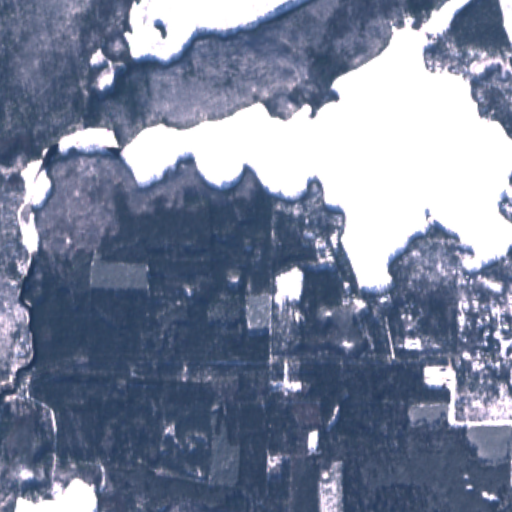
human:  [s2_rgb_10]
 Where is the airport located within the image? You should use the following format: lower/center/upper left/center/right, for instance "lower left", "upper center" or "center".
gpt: The airport is located in the upper right of the image.
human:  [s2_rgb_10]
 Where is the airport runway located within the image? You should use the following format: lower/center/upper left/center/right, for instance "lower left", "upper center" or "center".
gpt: The airport runway is located in the upper right of the image.
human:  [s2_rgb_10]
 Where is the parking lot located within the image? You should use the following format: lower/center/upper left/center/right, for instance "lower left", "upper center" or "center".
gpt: The parking lot is located in the upper right of the image.
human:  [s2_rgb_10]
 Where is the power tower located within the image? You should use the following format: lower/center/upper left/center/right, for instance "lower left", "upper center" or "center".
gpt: There is no power tower in the image.